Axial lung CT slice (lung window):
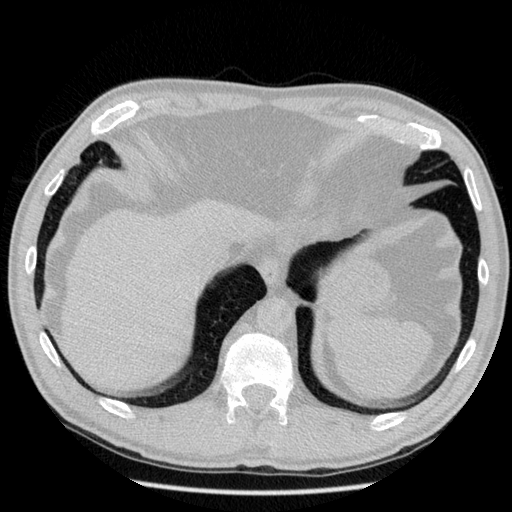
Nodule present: no